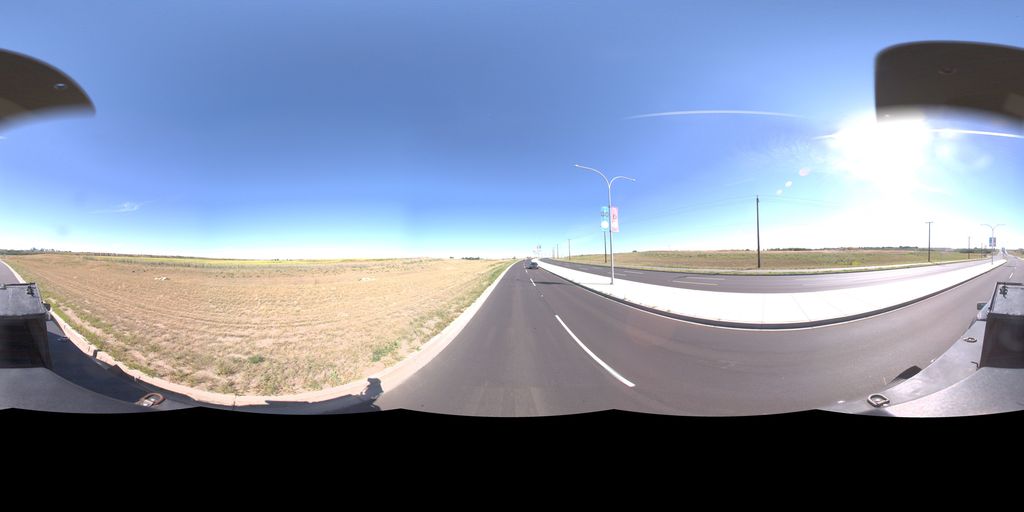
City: saskatoon